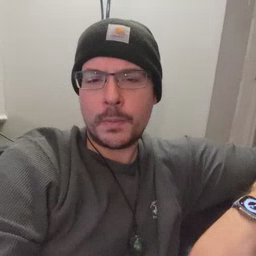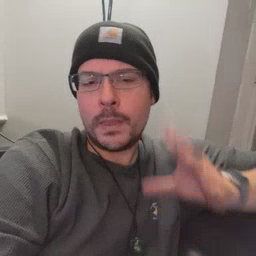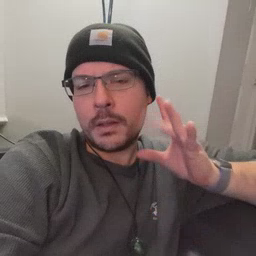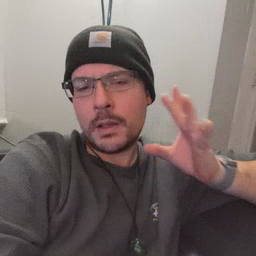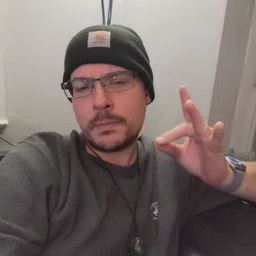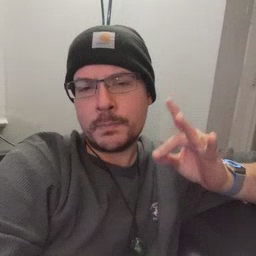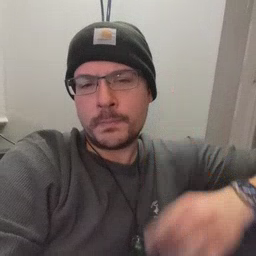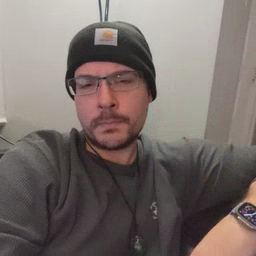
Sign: cat